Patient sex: F
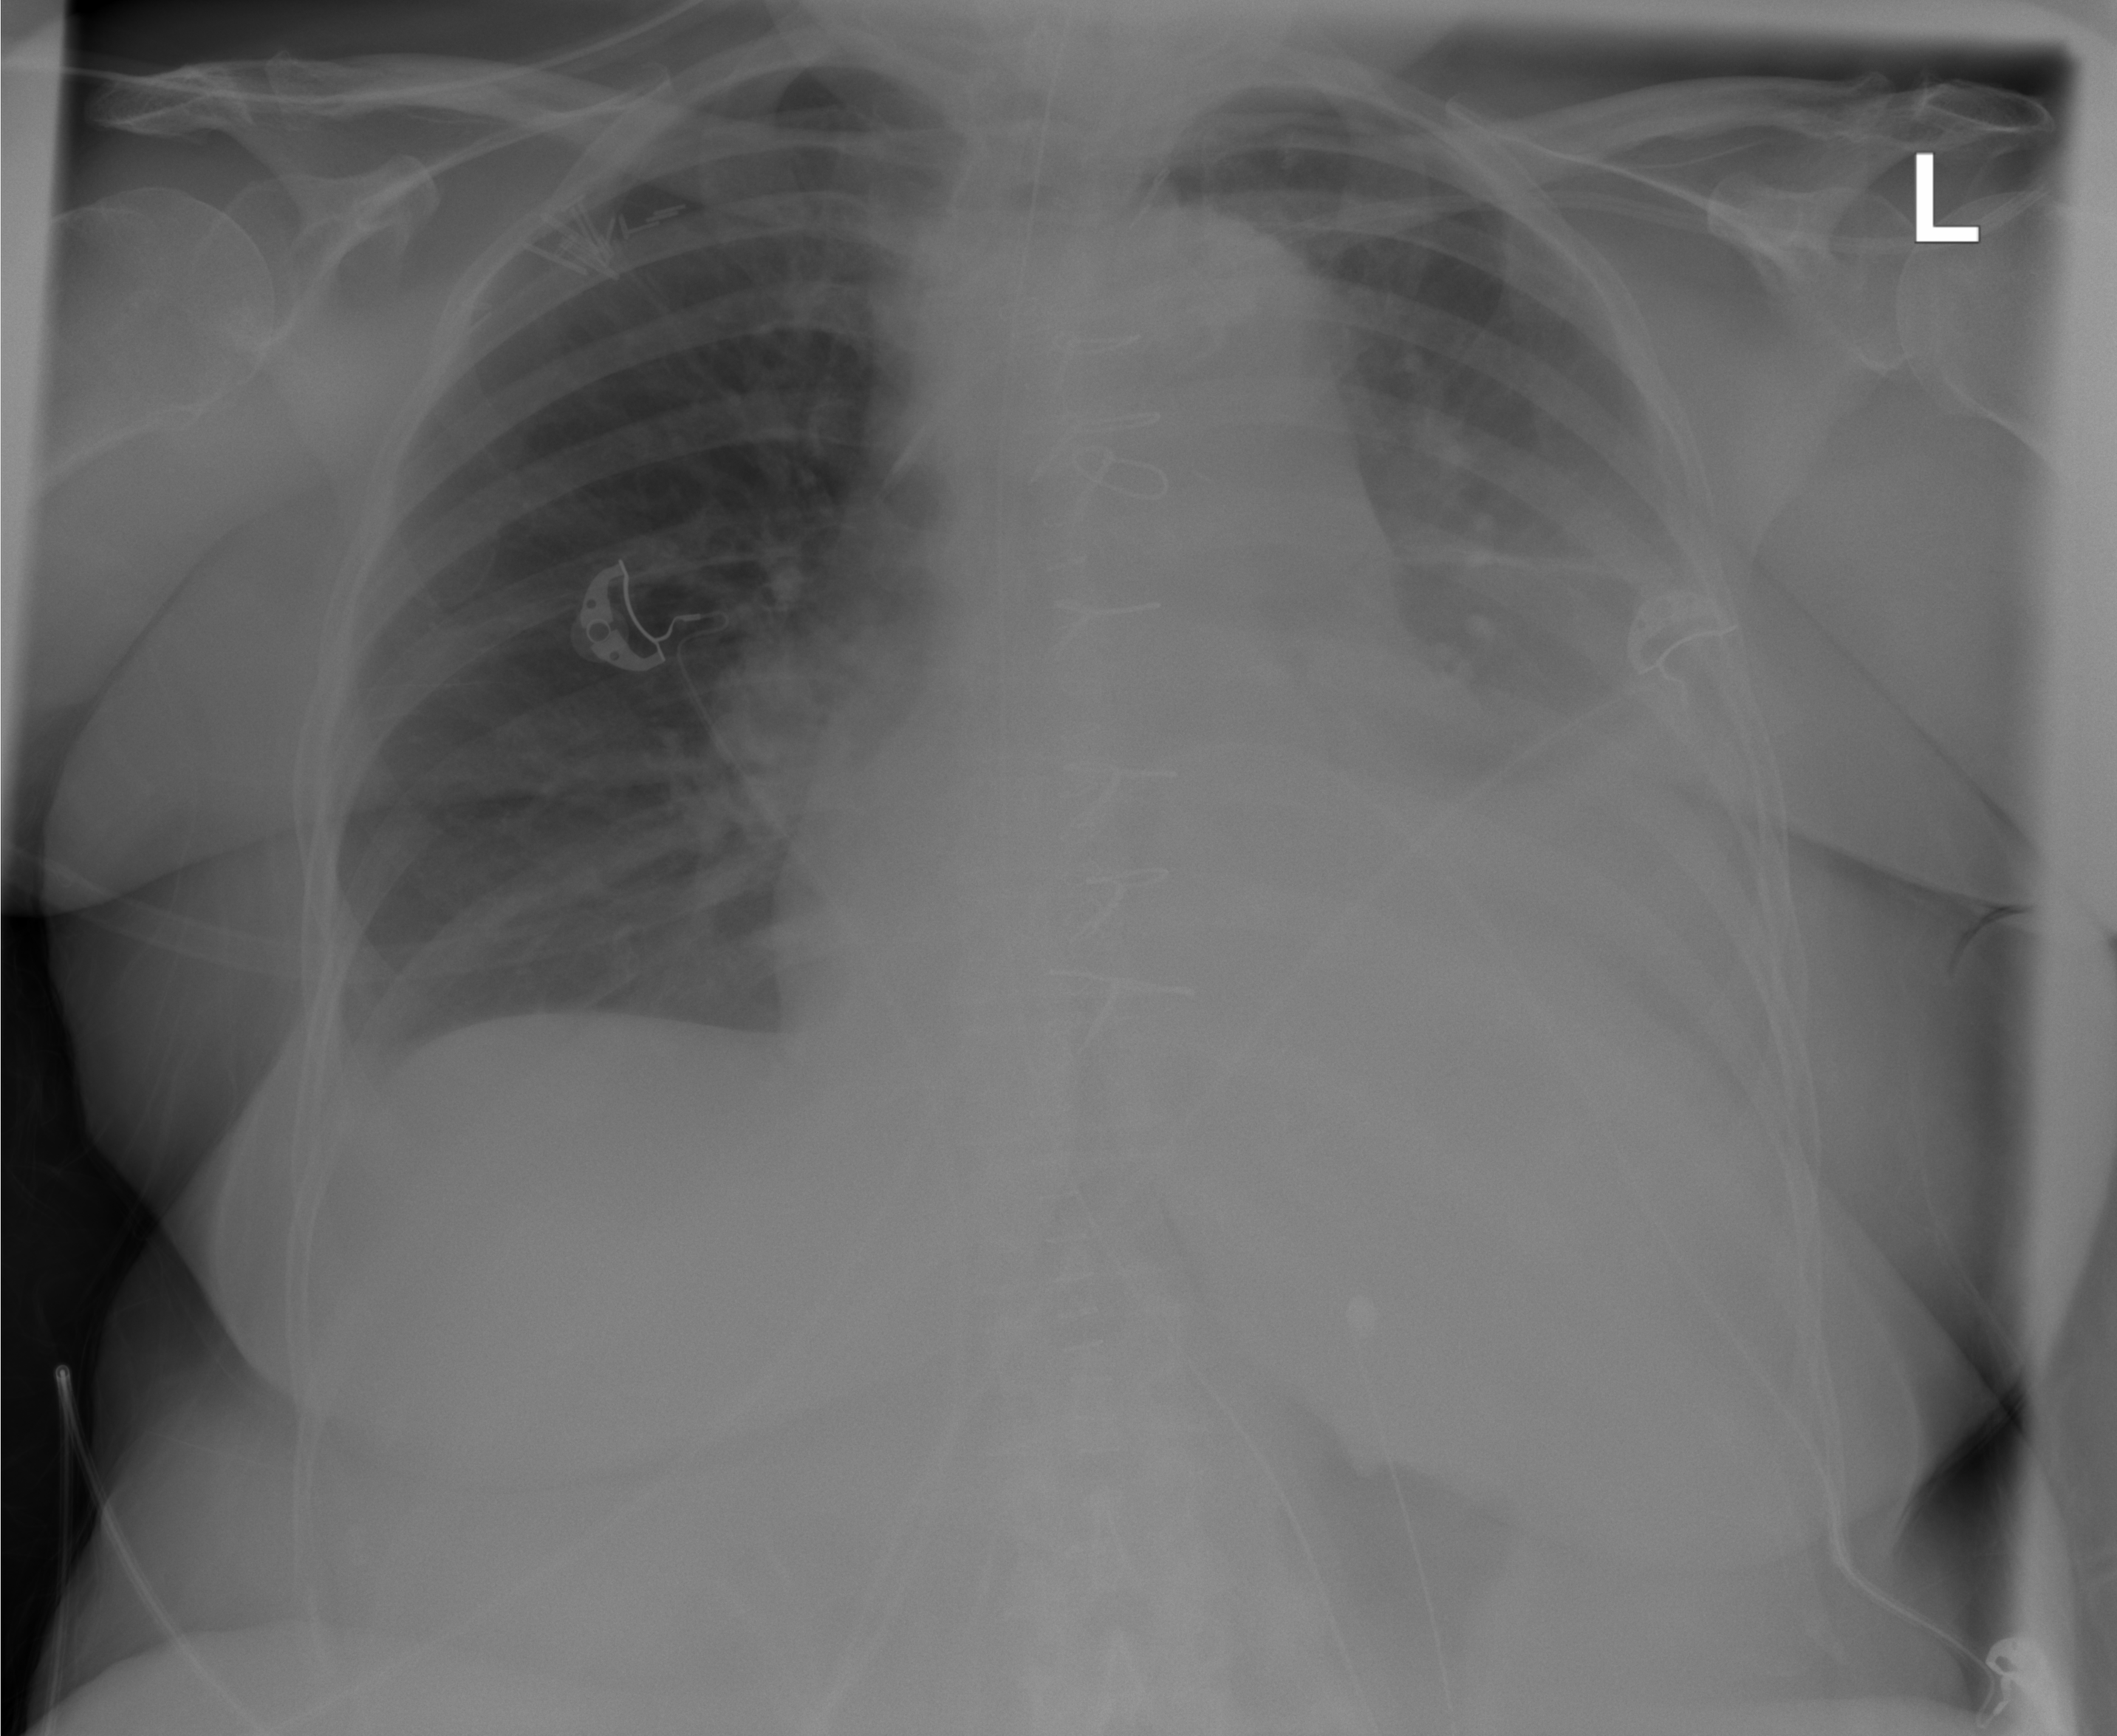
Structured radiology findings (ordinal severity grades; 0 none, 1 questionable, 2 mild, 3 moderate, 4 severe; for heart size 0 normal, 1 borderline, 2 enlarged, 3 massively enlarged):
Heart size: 1
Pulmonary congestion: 2
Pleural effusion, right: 1
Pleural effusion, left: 2
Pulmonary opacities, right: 0
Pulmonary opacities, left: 1
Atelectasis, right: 2
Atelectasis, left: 2